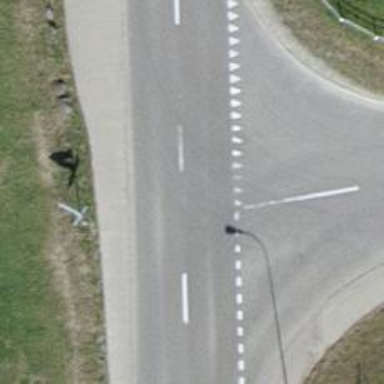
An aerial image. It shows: Secondary road with asphalt surface and separate sidewalk.